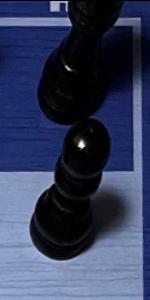
Label: Pawn_Black